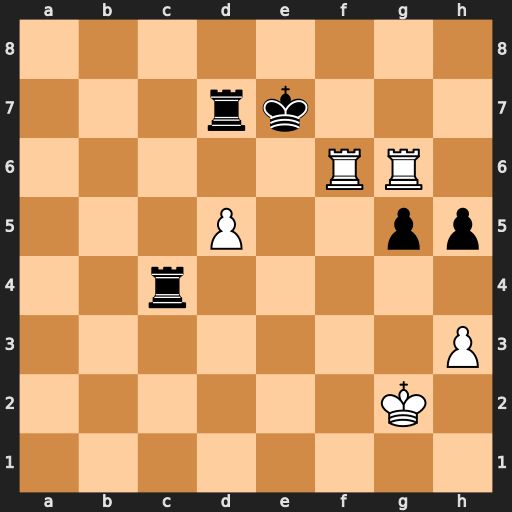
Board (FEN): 8/3rk3/5RR1/3P2pp/2r5/7P/6K1/8
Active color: w
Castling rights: -
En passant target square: -
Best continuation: d6+ Rxd6 Rxd6